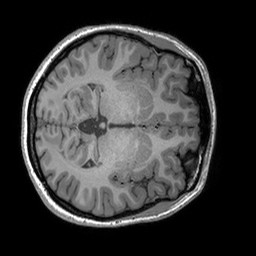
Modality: T1w
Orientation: axial
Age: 21
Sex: female
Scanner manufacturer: siemens
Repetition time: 2.25 s
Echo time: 0.00302 s